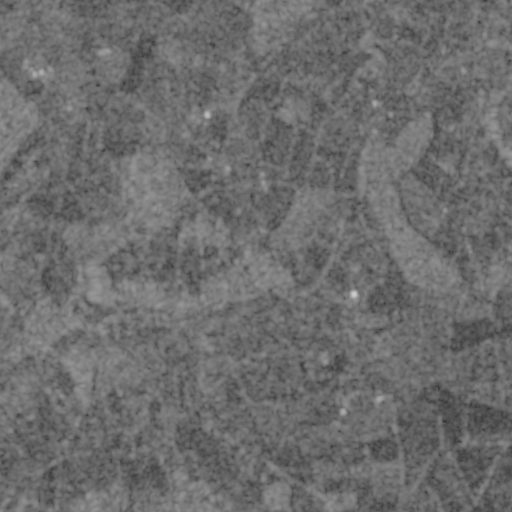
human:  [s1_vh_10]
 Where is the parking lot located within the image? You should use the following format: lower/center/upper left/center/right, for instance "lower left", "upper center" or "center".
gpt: The parking lot is located in the lower left of the image.
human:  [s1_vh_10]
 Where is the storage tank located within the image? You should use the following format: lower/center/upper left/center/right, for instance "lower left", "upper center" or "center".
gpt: The storage tank is located in the lower left of the image.
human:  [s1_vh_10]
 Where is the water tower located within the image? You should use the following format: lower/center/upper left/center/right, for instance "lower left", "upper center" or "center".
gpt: The water tower is located in the center right of the image.
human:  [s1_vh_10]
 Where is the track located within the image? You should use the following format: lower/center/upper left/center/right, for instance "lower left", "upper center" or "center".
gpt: There is no track in the image.

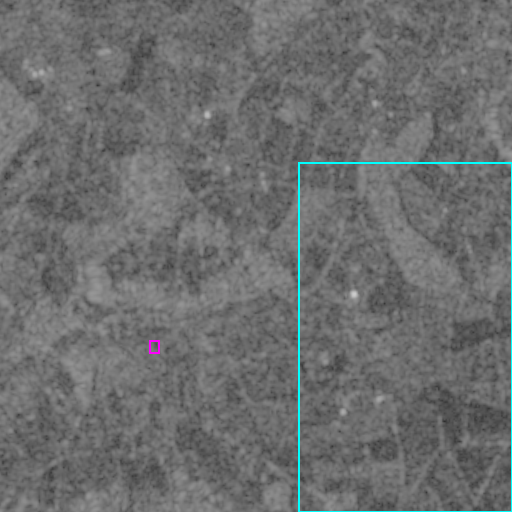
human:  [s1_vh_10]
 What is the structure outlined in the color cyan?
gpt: The structure outlined in cyan is a crop field.
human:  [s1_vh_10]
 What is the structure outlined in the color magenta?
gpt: The structure outlined in magenta is a park.
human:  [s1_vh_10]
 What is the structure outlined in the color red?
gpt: There is no red outline.